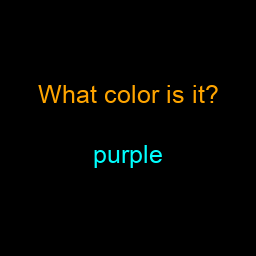
Color: cyan
Color name shown: purple
Background color: black
Question text color: orange